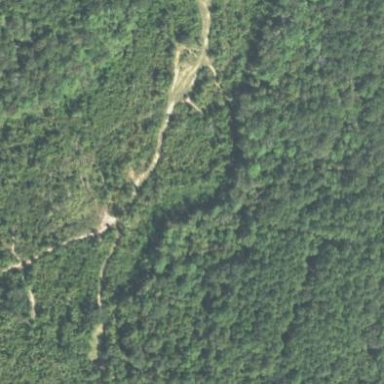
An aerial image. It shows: Mixed leaf woodland.